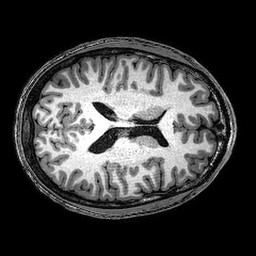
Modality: T1w
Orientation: axial
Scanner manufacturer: philips
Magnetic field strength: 3 T
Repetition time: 0.008253 s
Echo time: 0.00379 s